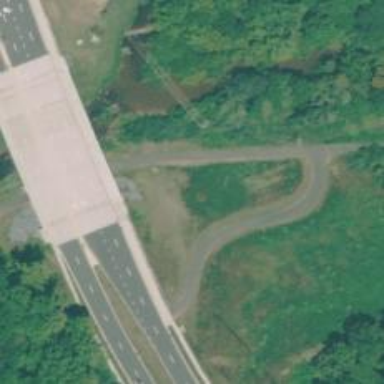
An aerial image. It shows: Excellent visibility cycleway with asphalt surface.